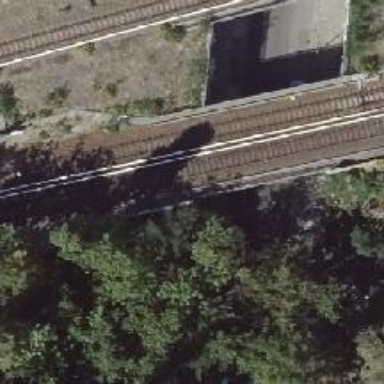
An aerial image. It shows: Bridge carrying electrified light rail track.